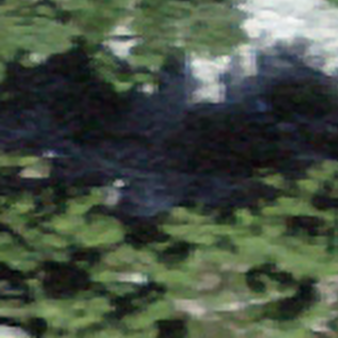
Label: other